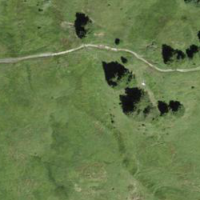
EUNIS habitat code: 23
Species observed at this site:
Parnassia palustris